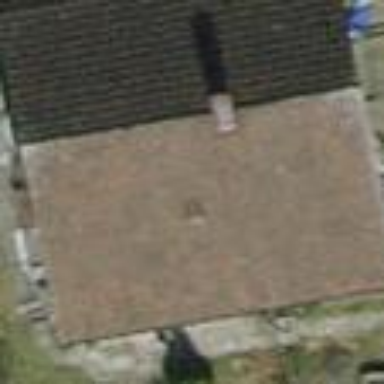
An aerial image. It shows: Building with tile roof.